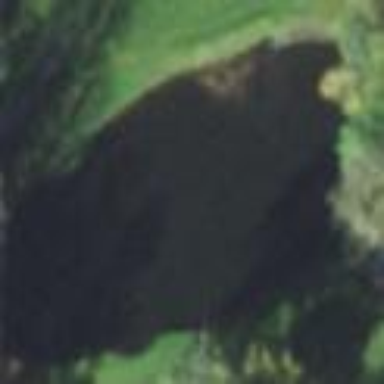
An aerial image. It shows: Peaceful pond surrounded by nature.